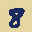
Label: 8